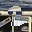
Label: 2